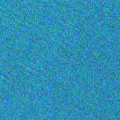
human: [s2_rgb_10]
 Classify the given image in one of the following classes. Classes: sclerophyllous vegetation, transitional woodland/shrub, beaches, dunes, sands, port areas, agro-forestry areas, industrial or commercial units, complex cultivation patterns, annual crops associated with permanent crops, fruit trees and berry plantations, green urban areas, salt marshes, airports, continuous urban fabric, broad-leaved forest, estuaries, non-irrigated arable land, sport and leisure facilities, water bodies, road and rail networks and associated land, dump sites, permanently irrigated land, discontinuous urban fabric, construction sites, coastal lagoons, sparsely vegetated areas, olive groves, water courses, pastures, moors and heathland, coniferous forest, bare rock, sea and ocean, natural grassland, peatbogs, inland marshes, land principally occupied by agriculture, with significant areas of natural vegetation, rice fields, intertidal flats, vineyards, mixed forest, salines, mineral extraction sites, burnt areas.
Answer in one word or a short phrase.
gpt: sea and ocean